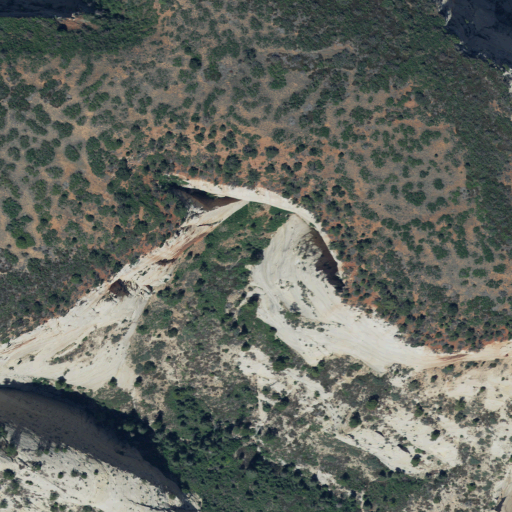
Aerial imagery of mountain in Utah named Altar of Sacrifice containing shrub, evergreen forest, deciduous forest, and barren land